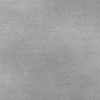
Atmospheric dust classification: dusty